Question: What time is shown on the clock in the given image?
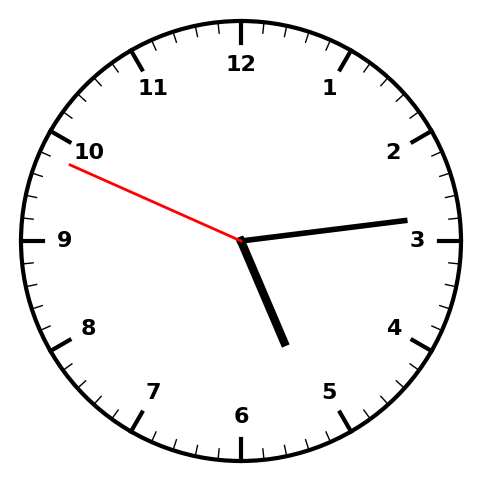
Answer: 05:13:49